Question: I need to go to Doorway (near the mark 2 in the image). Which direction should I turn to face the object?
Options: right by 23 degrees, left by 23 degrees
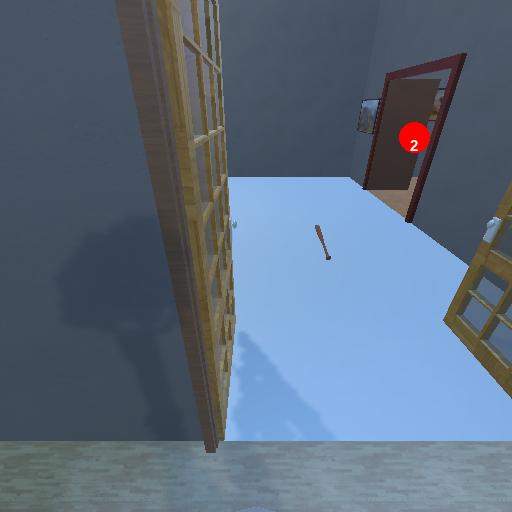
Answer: right by 23 degrees